Interaction volume radius: 5 \u00c5
Interaction volume height: 10 \u00c5
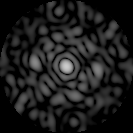
Disorder parameter: 0.7451